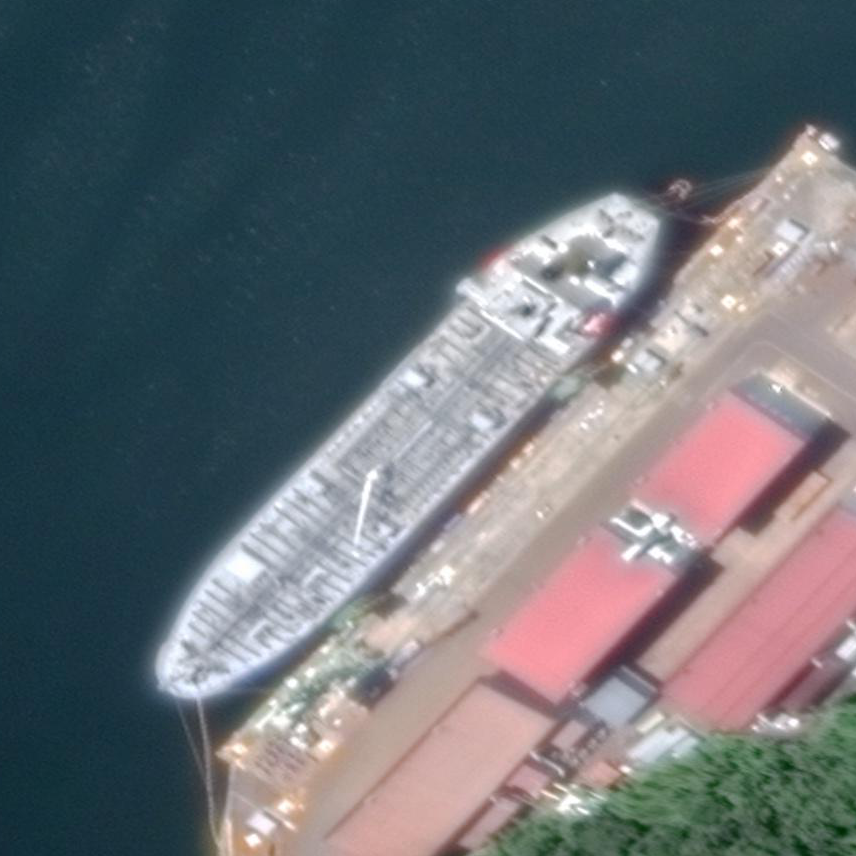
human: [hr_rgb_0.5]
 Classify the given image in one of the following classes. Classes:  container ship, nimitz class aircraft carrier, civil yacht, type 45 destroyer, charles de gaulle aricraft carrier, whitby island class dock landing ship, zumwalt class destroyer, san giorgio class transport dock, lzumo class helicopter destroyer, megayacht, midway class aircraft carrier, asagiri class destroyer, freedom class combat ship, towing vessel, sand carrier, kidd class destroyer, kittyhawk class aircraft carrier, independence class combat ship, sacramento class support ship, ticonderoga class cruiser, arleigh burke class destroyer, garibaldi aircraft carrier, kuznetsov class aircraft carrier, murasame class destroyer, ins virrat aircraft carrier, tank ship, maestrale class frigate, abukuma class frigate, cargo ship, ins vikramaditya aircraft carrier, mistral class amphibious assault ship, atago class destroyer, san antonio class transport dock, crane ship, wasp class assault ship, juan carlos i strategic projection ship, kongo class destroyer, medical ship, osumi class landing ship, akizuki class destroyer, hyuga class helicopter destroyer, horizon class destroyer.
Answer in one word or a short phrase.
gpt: Tank ship